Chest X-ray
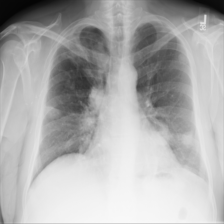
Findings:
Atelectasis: negative
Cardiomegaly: negative
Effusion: negative
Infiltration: positive
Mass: negative
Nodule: negative
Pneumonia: negative
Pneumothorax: negative
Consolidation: negative
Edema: negative
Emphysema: negative
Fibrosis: negative
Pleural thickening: positive
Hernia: negative